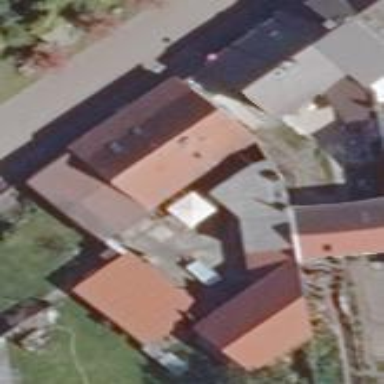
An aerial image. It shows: Simple house.